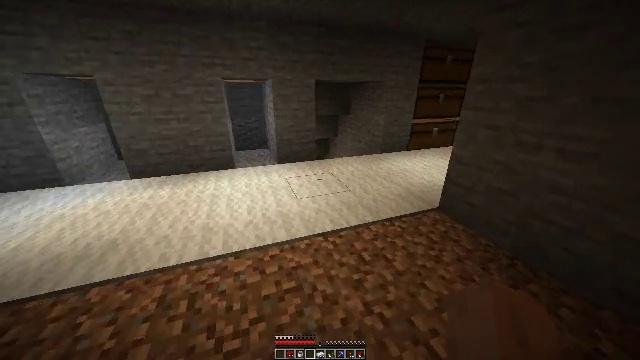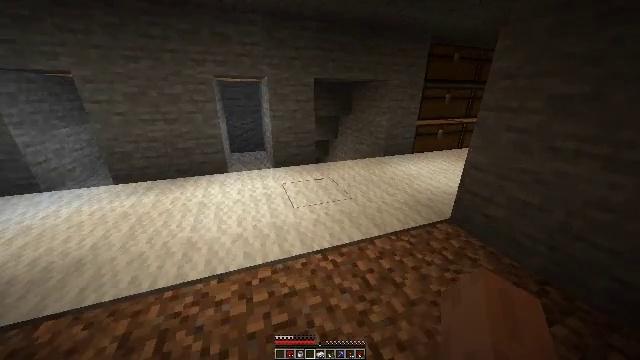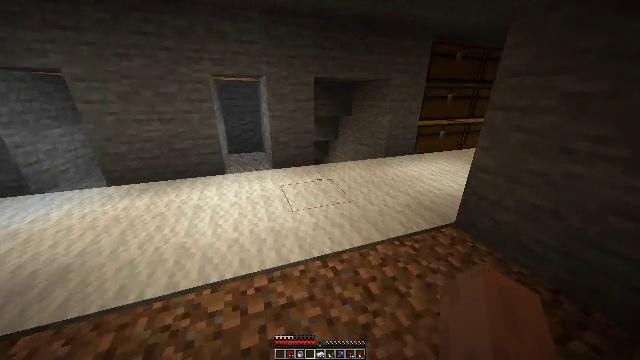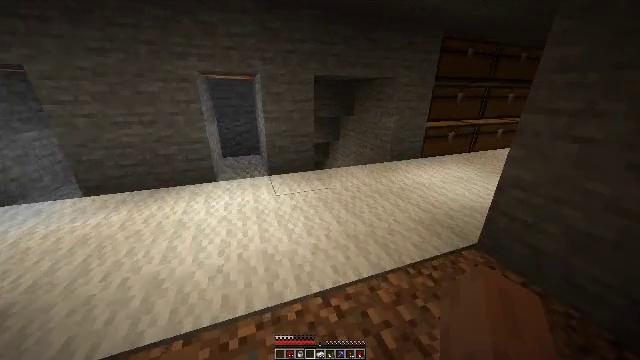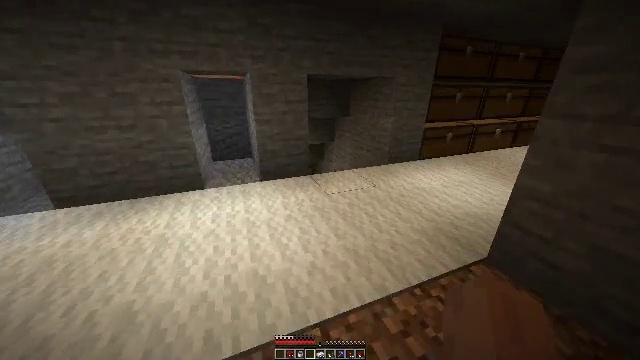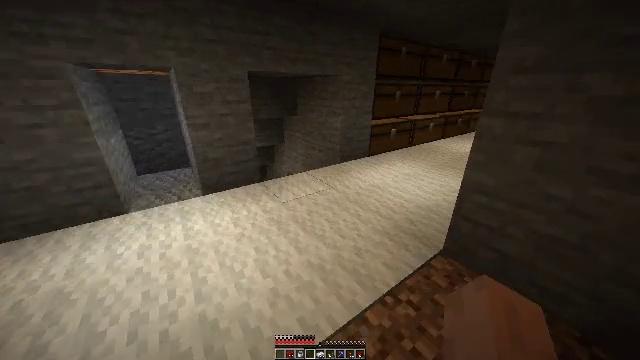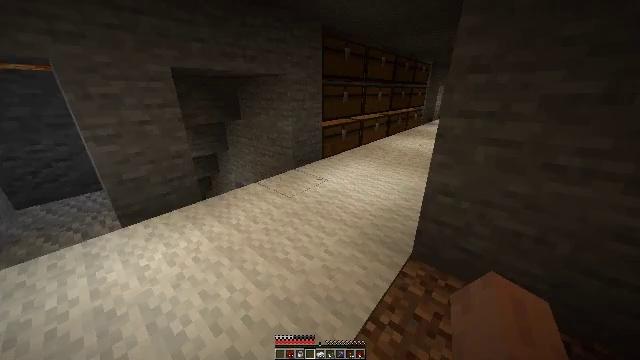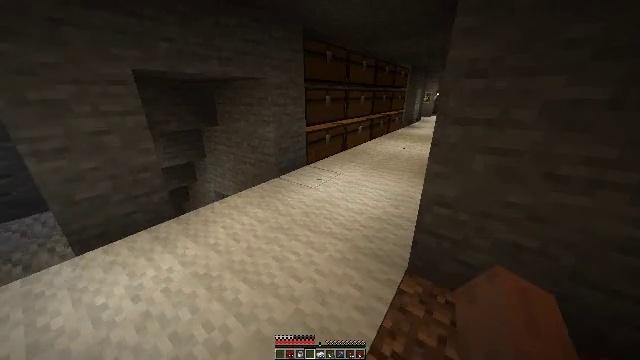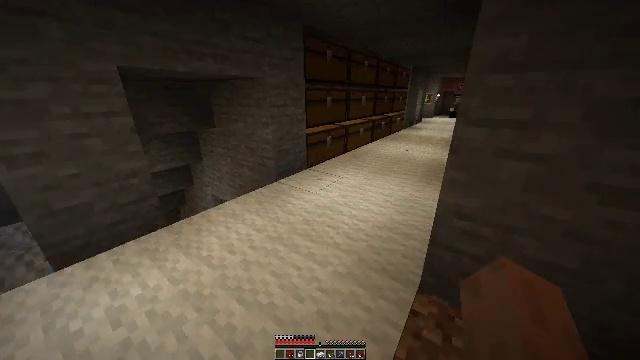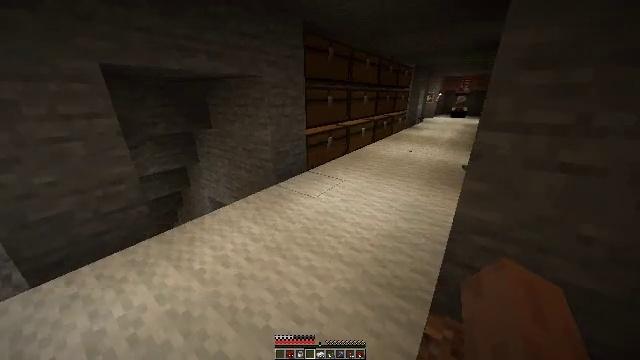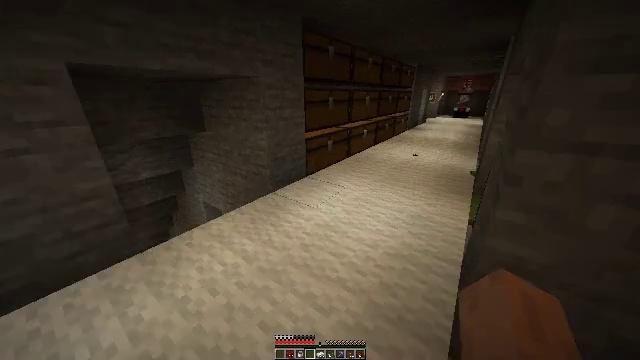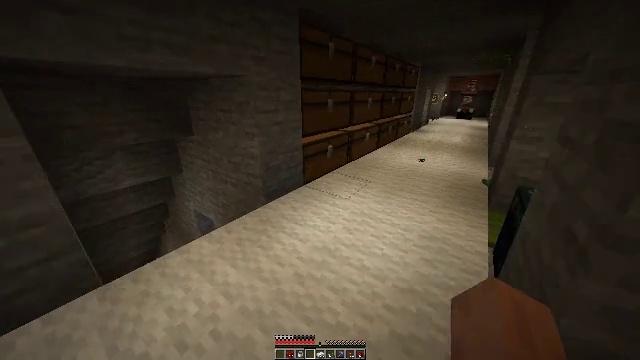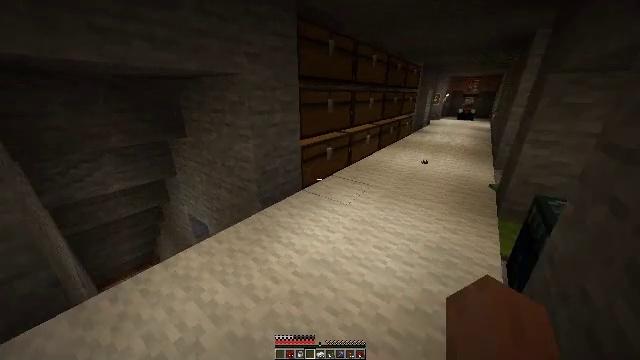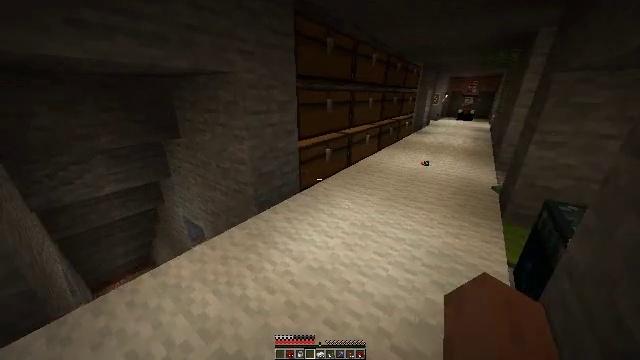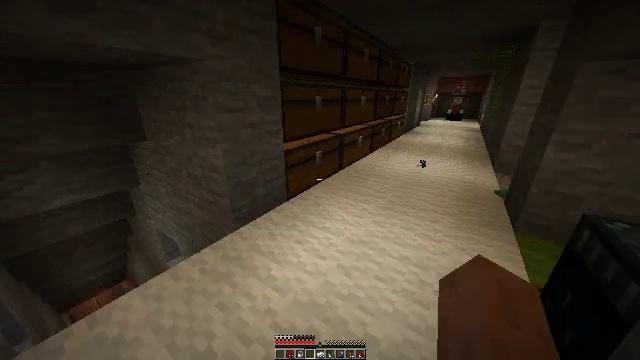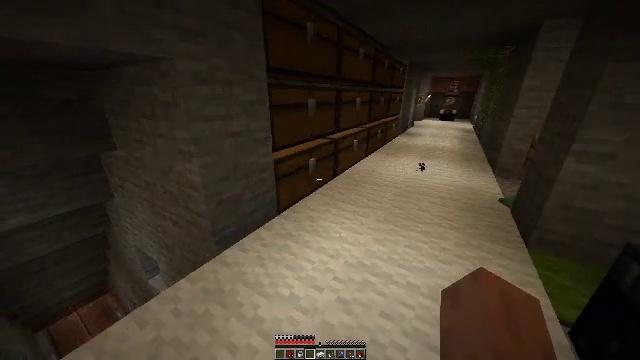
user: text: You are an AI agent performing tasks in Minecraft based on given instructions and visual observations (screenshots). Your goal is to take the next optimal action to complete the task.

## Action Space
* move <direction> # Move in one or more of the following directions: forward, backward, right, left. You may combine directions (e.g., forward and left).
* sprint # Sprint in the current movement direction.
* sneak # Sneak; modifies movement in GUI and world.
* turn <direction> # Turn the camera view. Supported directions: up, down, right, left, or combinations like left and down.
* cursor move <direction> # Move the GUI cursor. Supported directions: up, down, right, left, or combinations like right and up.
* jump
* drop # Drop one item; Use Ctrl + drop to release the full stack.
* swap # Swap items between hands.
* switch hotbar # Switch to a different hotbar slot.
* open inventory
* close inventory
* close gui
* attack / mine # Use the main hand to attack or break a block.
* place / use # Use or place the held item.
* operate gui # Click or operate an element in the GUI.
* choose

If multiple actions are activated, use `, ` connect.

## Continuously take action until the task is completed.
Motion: motion action
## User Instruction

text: Remove an iron ingot from the inventory.
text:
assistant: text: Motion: move forward
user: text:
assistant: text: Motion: move forward
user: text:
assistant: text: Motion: move forward
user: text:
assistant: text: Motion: move forward, turn right
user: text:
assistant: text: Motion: move forward, turn right
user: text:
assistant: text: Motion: move forward, turn right
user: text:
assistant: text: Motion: move forward, turn right
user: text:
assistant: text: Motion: move forward
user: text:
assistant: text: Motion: move forward
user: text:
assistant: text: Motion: move forward
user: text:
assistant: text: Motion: move forward
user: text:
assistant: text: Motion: move forward
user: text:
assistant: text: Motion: move forward
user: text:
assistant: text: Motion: move forward, turn right
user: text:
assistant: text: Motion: move forward, turn right
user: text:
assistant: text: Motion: move forward
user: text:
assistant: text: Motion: move forward
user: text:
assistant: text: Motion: move forward
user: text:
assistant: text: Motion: move forward
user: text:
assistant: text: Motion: move forward and move right
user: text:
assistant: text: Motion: move forward and move right
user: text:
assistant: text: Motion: move forward and move right
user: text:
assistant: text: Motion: move forward and move right, turn left
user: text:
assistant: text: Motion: move right, turn left and up
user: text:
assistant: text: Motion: move right, turn left and up
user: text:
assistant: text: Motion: turn left
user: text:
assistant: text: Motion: use / place
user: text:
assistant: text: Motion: use / place
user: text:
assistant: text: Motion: use / place
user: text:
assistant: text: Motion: use / place